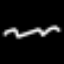
Label: squiggle